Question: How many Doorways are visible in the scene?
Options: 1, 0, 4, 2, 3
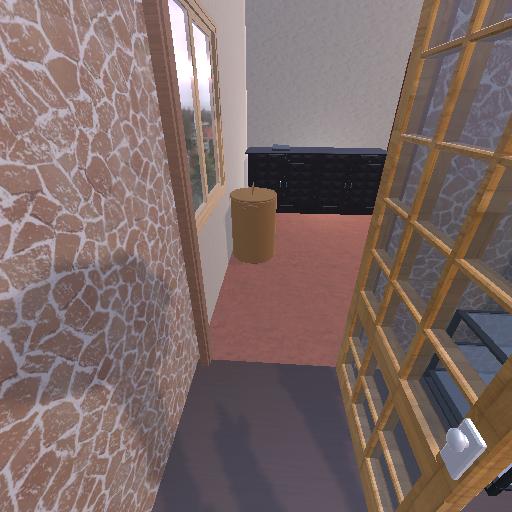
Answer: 1